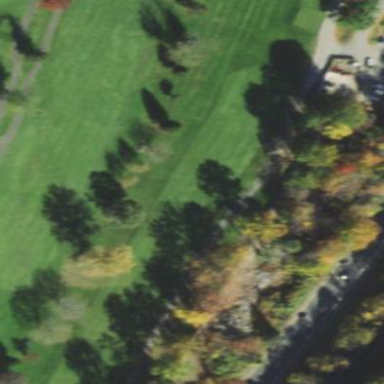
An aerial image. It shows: Golf fairway surrounded by grass.